Question: I have two observables, one 'IObservable<AlertData>' and the other 'IObservable<SoundRequestData>'. 'AlertData' contains a property 'Id', which knows which 'SoundRequestData' belongs to it. 'SoundRequestData' only knows about itself and has an 'Id' property which can be matched to the one in 'AlertData'.
I want to combine these two data types into a new type 'AlertDataViewModel'. However, I cannot be sure that the order of the data that arrives in both observables are the same. I do not care about the order in the output either right now.
What I want is to match 'AlertData' with 'SoundRequestData'.
The way I am doing it now, which works but is slow, is to wait until one of the observables is done fetching all the data into a 'ObservableCollection'. Afterwards I start the other observable and match up the Id's.
Is there a better way of doing this? I guess this could be expressed as the following marble diagram:

So 'a.id=1' matches up to '3.id=1', 'b.id=2' matches up to '4.id=2' and so forth.
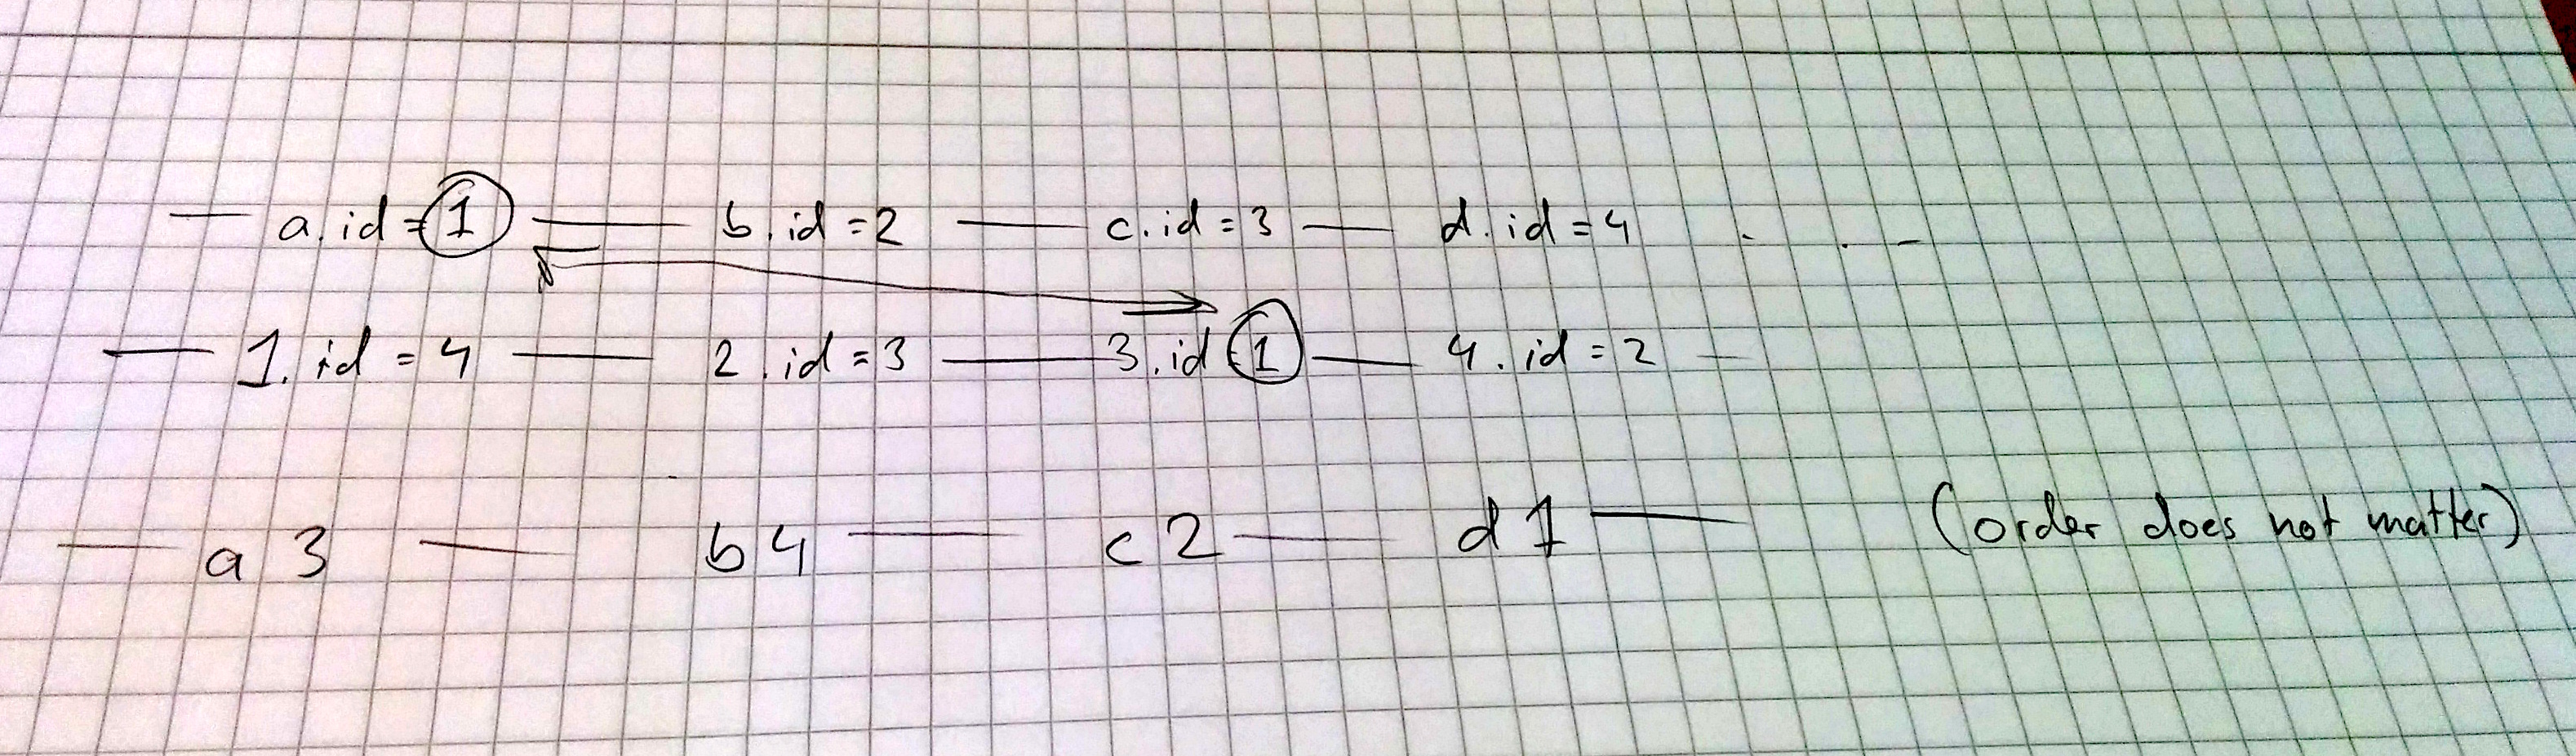
Answer: First let's introduce a little extension method for 'IObserver<T>'.
'''
public static IObserver<T> Safe<T>(this IObserver<T> observer)
{
var done = false;
return Observer.Create<TResult>(
value =>
{
if (!done)
{
observer.OnNext(value);
}
},
error =>
{
if (!done)
{
done = true;
observer.OnError(error);
}
},
() =>
{
if (!done)
{
done = true;
observer.OnCompleted();
}
});
}
'''
This just ensures that the observer is called in the pattern 'OnNext*(OnError|OnCompleted)' and that violations of that are just ignored.
We can now implement the operator you have described by buffering values from both sequences by key and only emitting them when we have a key match between the two sequences.
'''
public static IObservable<TResult> Join<T1, T2, TKey, TResult>(
IObservable<T1> source1,
IObservable<T2> source2,
Func<T1, TKey> key1,
Func<T2, TKey> key2,
Func<T1, T2, TResult> selector)
{
return Observable.Create<TResult>(observer =>
{
var dict1 = new Dictionary<TKey, T1>();
var dict2 = new Dictionary<TKey, T2>();
var gate = new object();
var safeObserver = observer.Safe();
Action<TKey> emit = k =>
{
T1 value1;
T2 value2;
if (dict1.TryGetValue(k, out value1) && dict2.TryGetValue(k, out value2))
{
var result = selector(value1, value2);
safeObserver.OnValue(result);
dict1.Remove(k);
dict2.Remove(k);
}
};
return new CompositeDisposable(
source1.Synchronize(gate).Subscribe(
value1 =>
{
var k = key1(value1);
dict1[k] = value1;
emit(k);
},
safeObserver.OnError,
safeObserver.OnCompleted),
source2.Synchronize(gate).Subscribe(
value2 =>
{
var k = key2(value2);
dict2[k] = value2;
emit(k);
},
safeObserver.OnError,
safeObserver.OnCompleted));
});
}
'''
Example:
'''
IObservable<AlertData> alertDatas = ...;
IObservable<SoundRequestData> = soundRequestDatas = ...;
IObservable<AlertDataViewModel> alertDataViewModels = Join(
alertDatas,
soundRequestDatas,
alertData => alertData.Id,
soundRequestData => soundRequestData.Id,
(alertData, soundRequestData) => new AlertDataViewModel
{
AlertData = alertData,
SoundRequestData = soundRequestData
});
'''